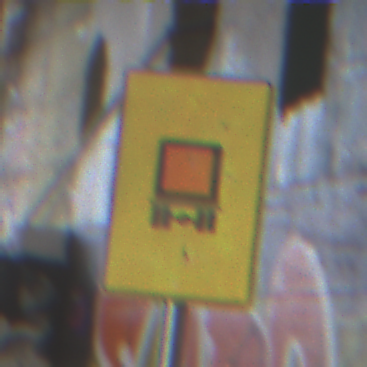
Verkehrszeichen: KennzeichnungspflichtigeFahrzeugeGefaehrlicheGueterOhnePfeilsymbol
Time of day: Midday
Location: Roofed (Special)
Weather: Overcast
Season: NotSpecified
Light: Natural